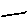
Label: line